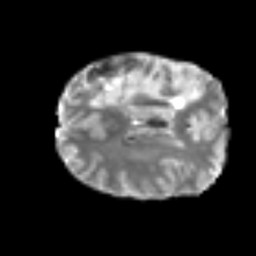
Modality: T2w
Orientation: axial
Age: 49
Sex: male
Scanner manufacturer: siemens
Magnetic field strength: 3 T
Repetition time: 6.1 s
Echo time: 0.101 s